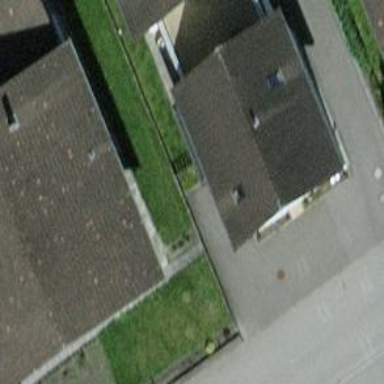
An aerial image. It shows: Semidetached house.